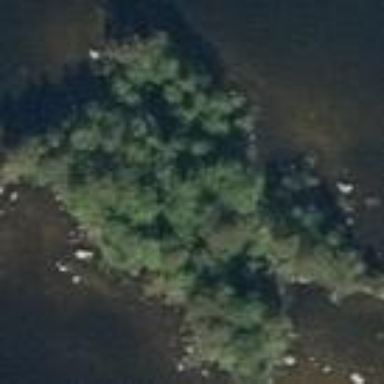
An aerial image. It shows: Islet surrounded by woodland.